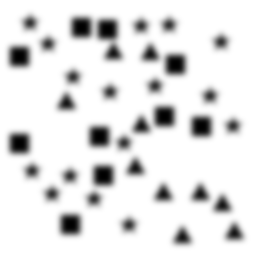
Squares: 10
Triangles: 10
Stars: 16
Total shapes: 36